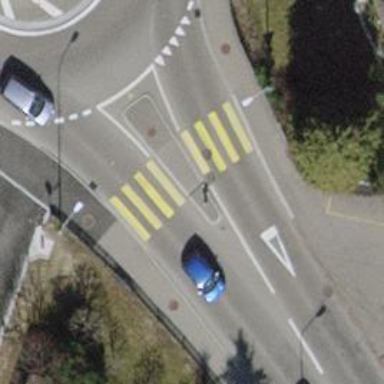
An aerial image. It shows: Uncontrolled zebra crossing on the road.